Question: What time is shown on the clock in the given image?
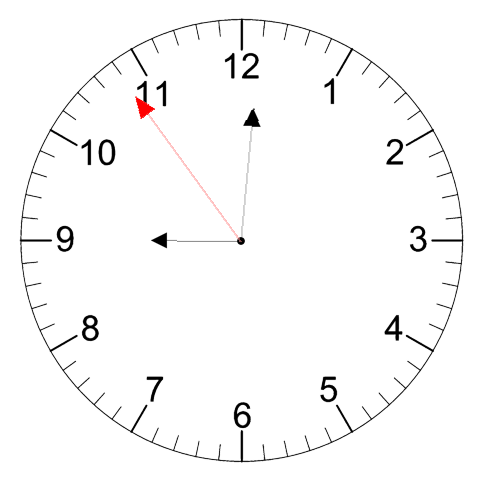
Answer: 09:00:54